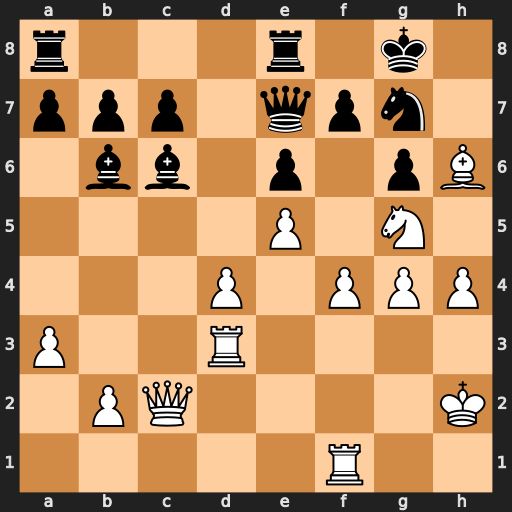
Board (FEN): r3r1k1/ppp1qpn1/1bb1p1pB/4P1N1/3P1PPP/P2R4/1PQ4K/5R2
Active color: w
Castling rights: -
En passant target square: -
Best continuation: Bxg7 Kxg7 f5 f6 Nxe6+